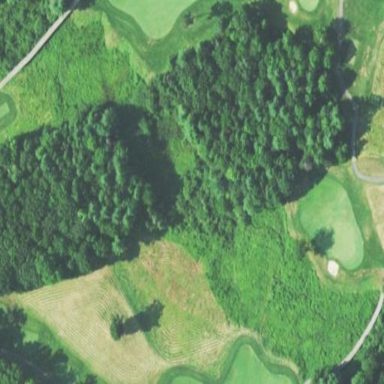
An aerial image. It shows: Marshy wetland area with golf water hazard.